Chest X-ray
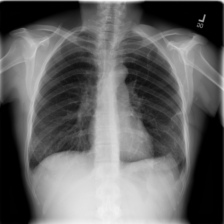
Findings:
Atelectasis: negative
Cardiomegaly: negative
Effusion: negative
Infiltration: negative
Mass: negative
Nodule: negative
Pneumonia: negative
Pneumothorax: negative
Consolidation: negative
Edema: negative
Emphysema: negative
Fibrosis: negative
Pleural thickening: negative
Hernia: negative